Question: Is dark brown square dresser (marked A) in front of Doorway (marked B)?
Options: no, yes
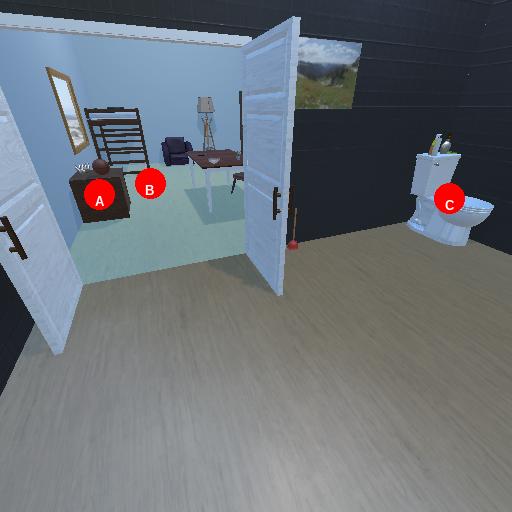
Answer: no